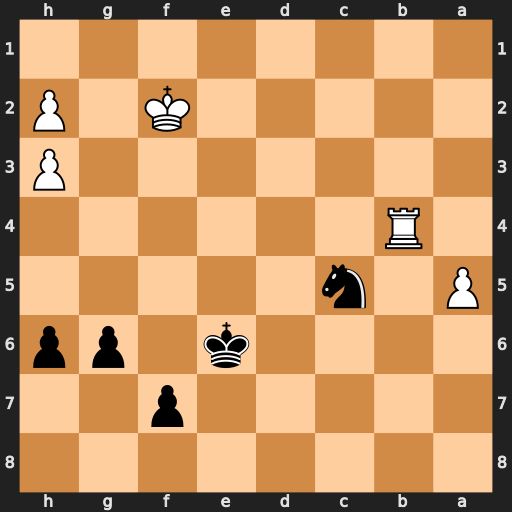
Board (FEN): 8/5p2/4k1pp/P1n5/1R6/7P/5K1P/8
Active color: b
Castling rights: -
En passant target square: -
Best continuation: Nd3+ Kf3 Nxb4